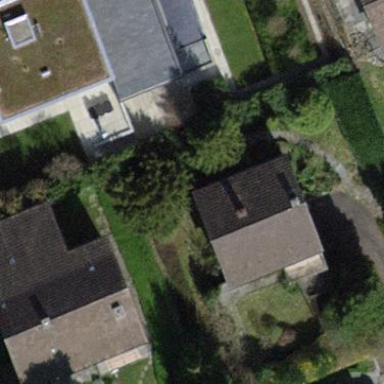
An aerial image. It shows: Detached building.